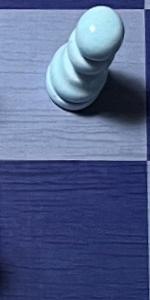
Label: Empty